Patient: sex M, age 81
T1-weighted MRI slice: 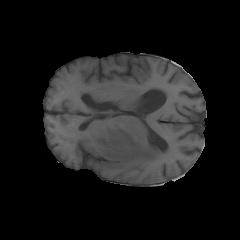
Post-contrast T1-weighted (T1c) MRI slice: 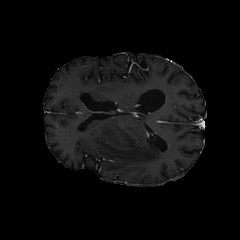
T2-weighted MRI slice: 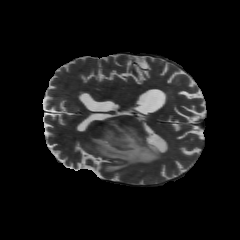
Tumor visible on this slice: yes
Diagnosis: Glioblastoma, IDH-wildtype
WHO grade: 4